Field crop: tomato
Growth stage: 1
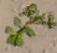
Species: portulaca